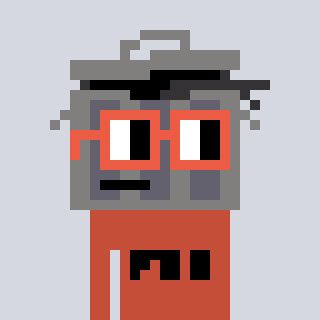
a pixel art character with square orange glasses, a trashcan-shaped head and a rust-colored body on a cool background